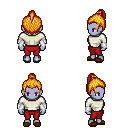
a pixel art fantasy rpg character, female body template, dark elf, purple skin, white long-sleeve shirt, red pants, light blonde short topknot hairstyle, white cloth bracers, brown slippers, four views (front, back, left, right), 2x2 character sprite sheet, small pixel art, hard edges, no anti-aliasing